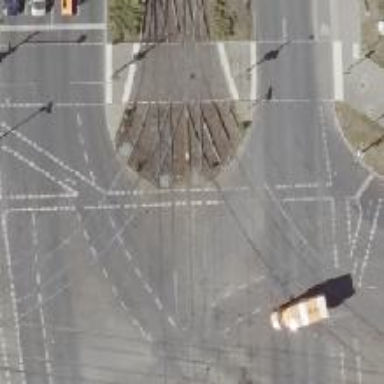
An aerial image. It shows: Tram crossing on the railway.